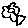
Label: flower